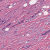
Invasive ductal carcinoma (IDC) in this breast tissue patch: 1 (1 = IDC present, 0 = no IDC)